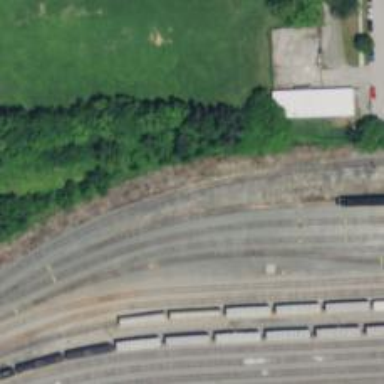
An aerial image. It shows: Railway yard.